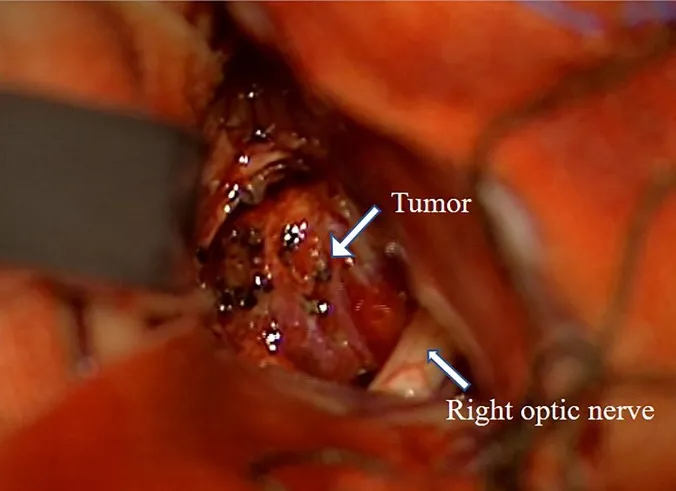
Surgical pictures. Severe adhesion of the tumor and left optic nerve.
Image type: medical_photograph (other_medical_photograph)